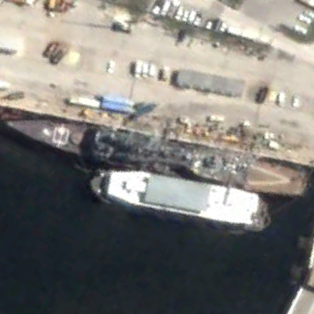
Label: cruiser